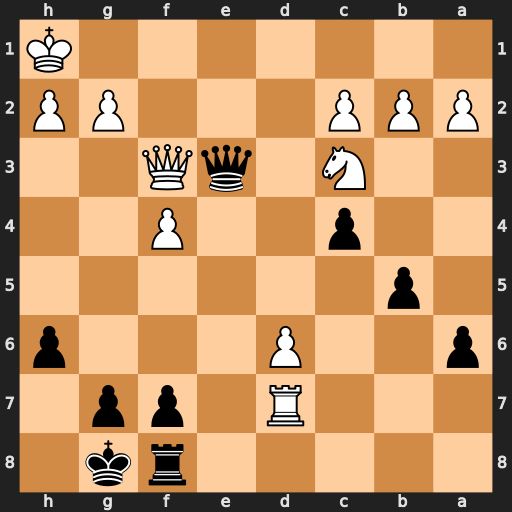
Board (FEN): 5rk1/3R1pp1/p2P3p/1p6/2p2P2/2N1qQ2/PPP3PP/7K
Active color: b
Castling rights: -
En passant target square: -
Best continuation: Qe1+ Qf1 Qxf1#